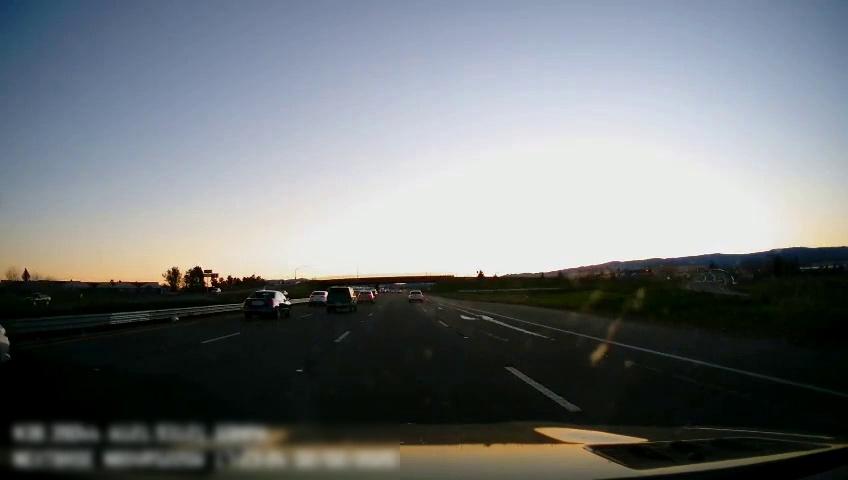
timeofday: Dusk/Dawn/Twilight
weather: Cloudy
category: Drivable Space
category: Vehicles | Truck
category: Vehicles | SUV
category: Vehicles | Car
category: Vehicles | Car
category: Vehicles | Car
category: Vehicles | SUV
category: Vehicles | Car
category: Vehicles | SUV
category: Lanes | Current Lane
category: Lanes | Current Lane
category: Lanes | Alternate Lane
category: Lanes | Alternate Lane